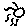
Label: sun